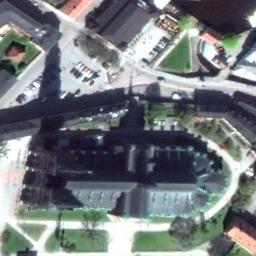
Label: church